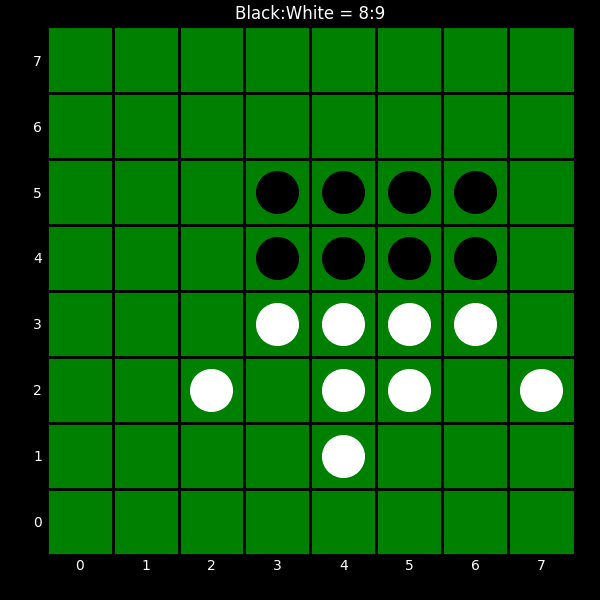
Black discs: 8
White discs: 9